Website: apple-inc
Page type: payment
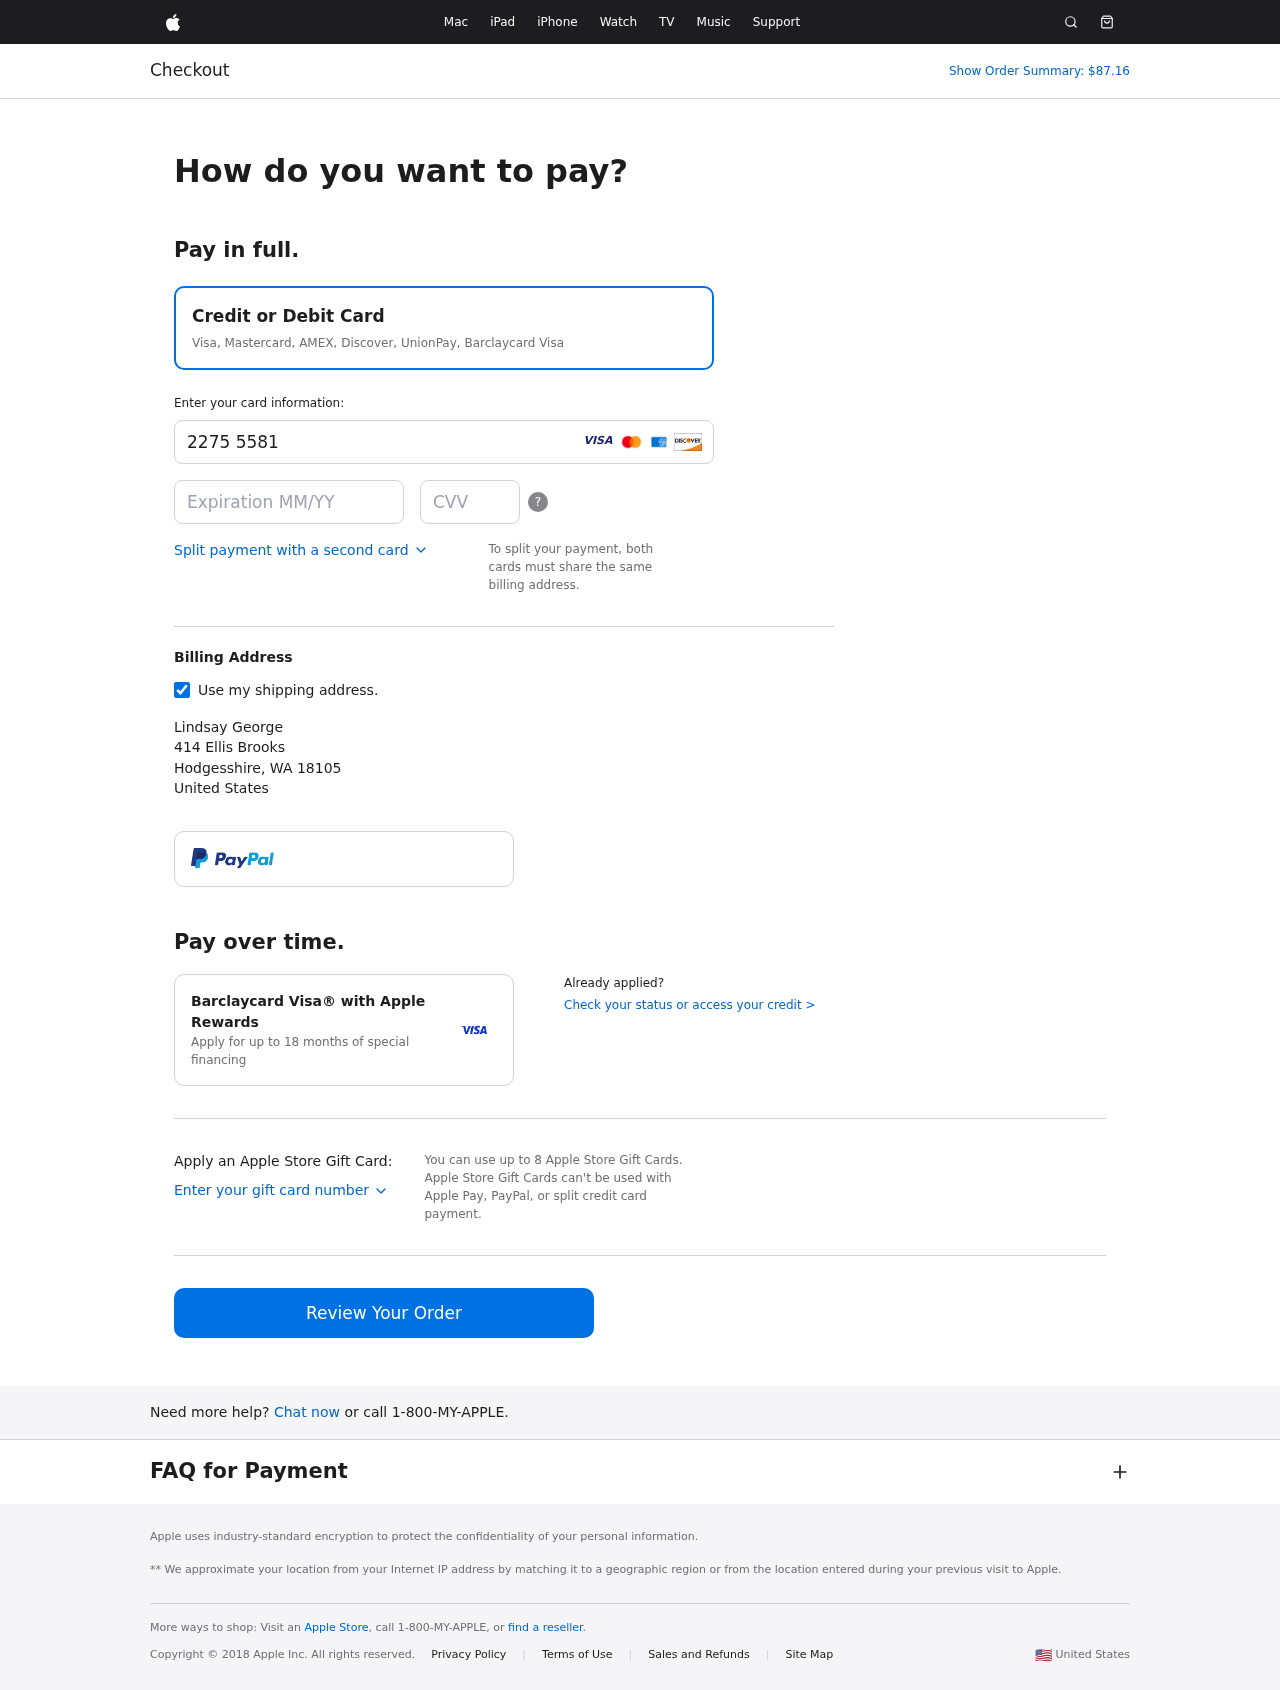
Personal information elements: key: PII_CARD_CVV
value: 484
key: PII_CARD_EXPIRY
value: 06/26
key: PII_CARD_NUMBER
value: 2275 5581 7215 0055
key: PII_CITY
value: Hodgesshire
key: PII_COUNTRY
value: United States
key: PII_FULLNAME
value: Lindsay George
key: PII_POSTCODE
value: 18105
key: PII_STATE_ABBR
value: WA
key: PII_STREET
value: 414 Ellis Brooks
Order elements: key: ORDER_TOTAL
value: Show Order Summary: $87.16